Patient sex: M
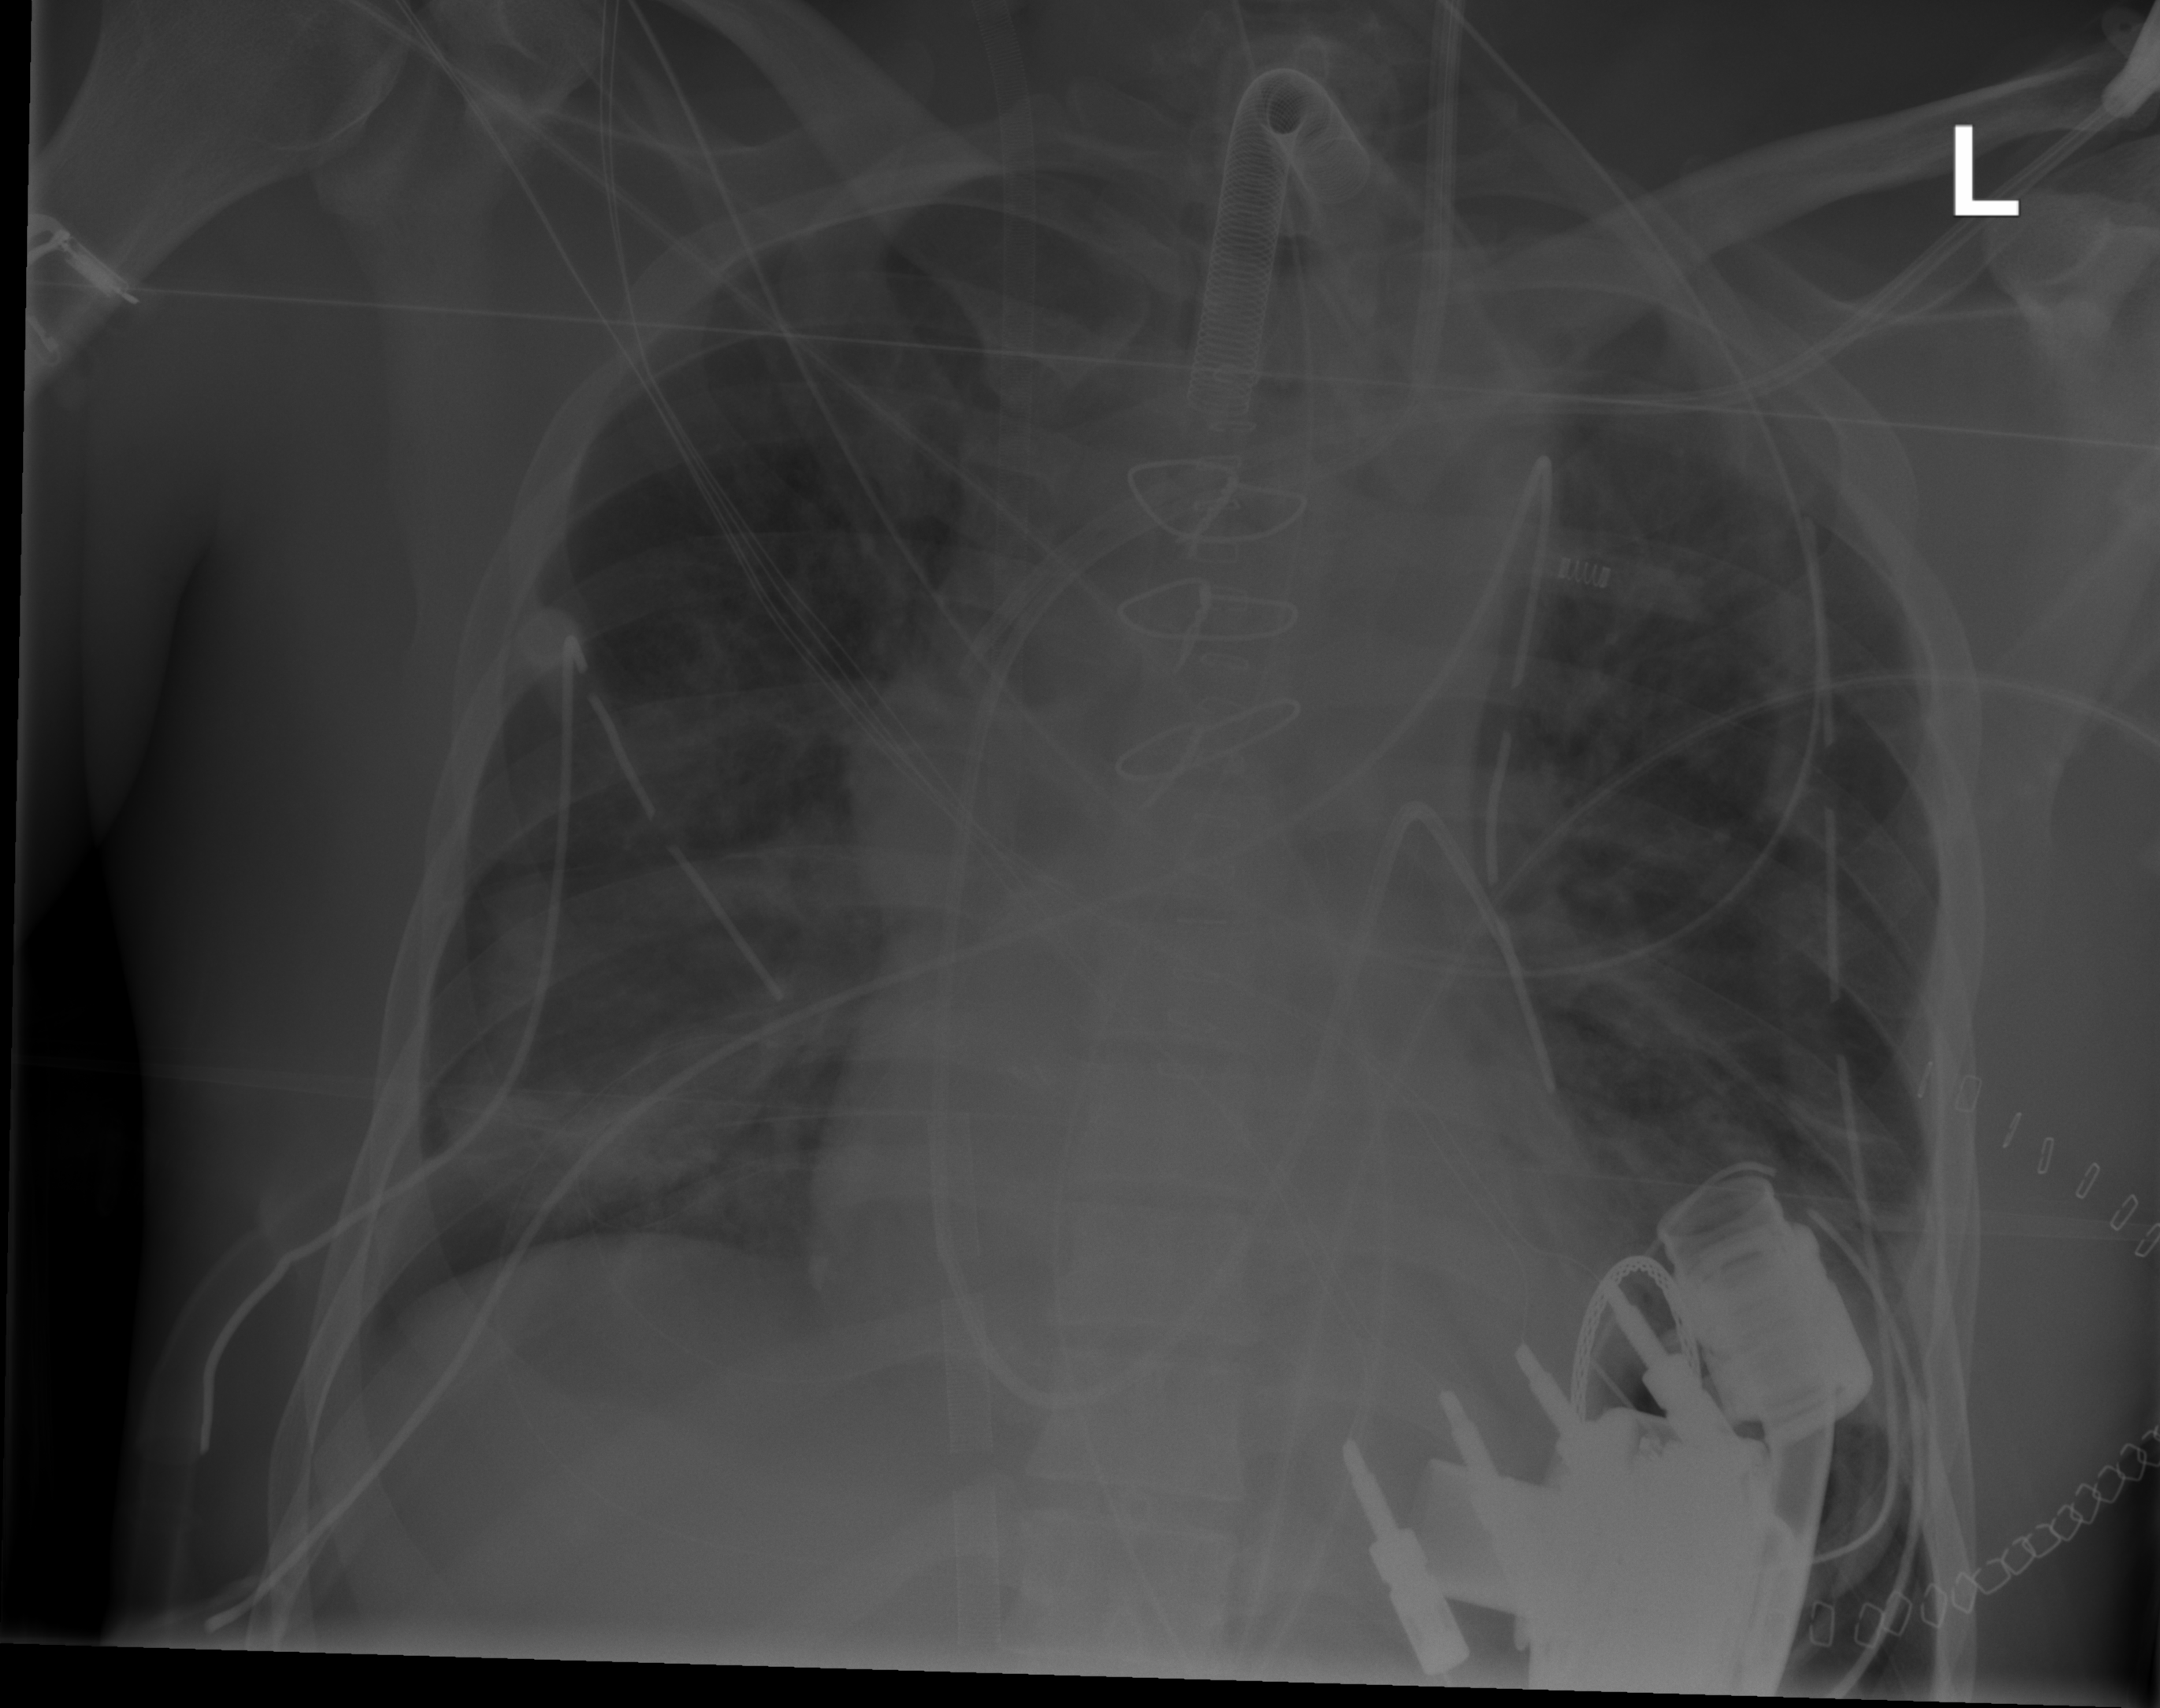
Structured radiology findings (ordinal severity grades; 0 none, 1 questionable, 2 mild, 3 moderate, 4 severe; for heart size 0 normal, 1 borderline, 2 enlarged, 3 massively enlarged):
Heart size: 2
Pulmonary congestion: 2
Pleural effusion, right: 2
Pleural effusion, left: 0
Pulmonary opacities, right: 0
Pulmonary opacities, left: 2
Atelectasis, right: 3
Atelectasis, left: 2